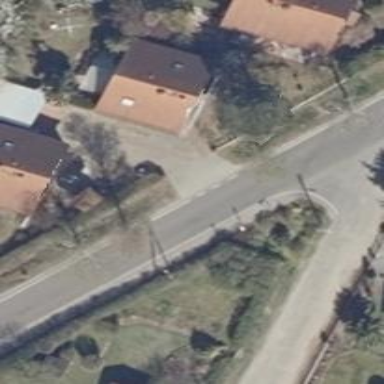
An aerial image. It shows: Residential road with asphalt surface. There is sidewalk on the left side.